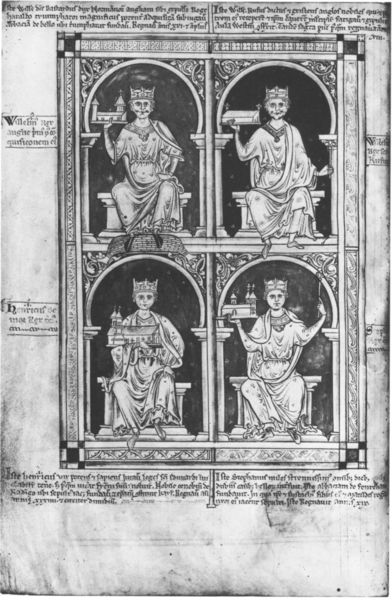
Titel: Historia Anglorum (Chronica Minora) und Chronica Maiora pt. III
Künstler: Matthew Paris
Standort: Herstellungsort: St. Albans (EU - GB)
Institution: London, British Library
Schlagwörter: umhang, menschen, sitzen, fenster, schwarz, säulen, weiss, rahmen, bild, kirche, personen, krone, schrift, grafik, graphik, rundbogen, könig, thron, foto, kirchen, vier, arkade, buch, seite, text, herrscher, modelle, kathedrale, buchseite, rundbögen, könige, reproduktion, miniatur, handschrift, schlösser, insignien, stifter, buchmalerei, manuskript, kirchenmodell, 4, rrahmen